Question: When I only have one or two data points, dimple js will repeat the same ticks. How do I make it not do that?
Example

'''
<head>
<script src="http://d3js.org/d3.v3.min.js"></script>
<script src="http://dimplejs.org/dist/dimple.v2.1.2.min.js"></script>
</head>
<body>
<script type="text/javascript">
var svg = dimple.newSvg("body", 800, 600);
var data = [
{ "Word":"1/2/1990", "Awesomeness":2000 },
{ "Word":"1/1/1990", "Awesomeness":3000 }
];
var chart = new dimple.chart(svg, data);
chart.addTimeAxis("x", "Word");
chart.addMeasureAxis("y", "Awesomeness");
chart.addSeries(null, dimple.plot.line);
chart.draw();
</script>
</body>
'''
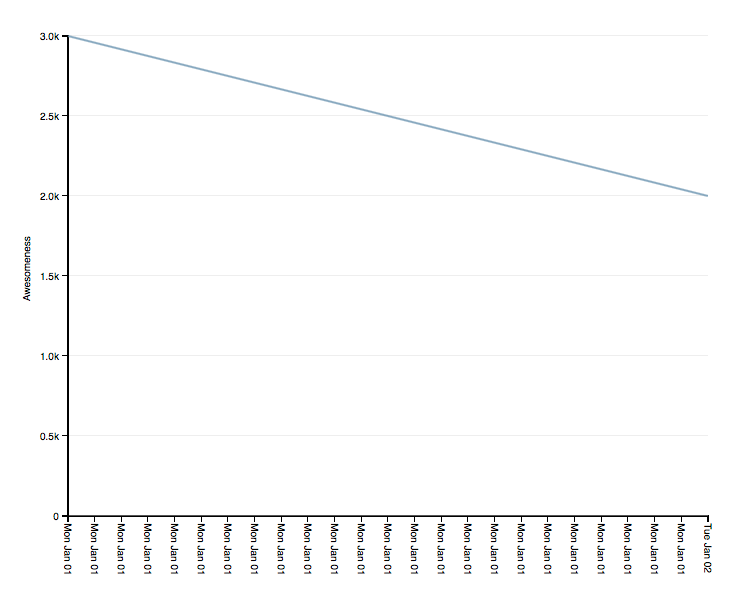
Answer: Typically you'll set <URL>. This will set one tick mark per day in the data set.
'''
var xAxis = chart.addTimeAxis("x", "Word");
xAxis.timePeriod = d3.time.days;
xAxis.timeInterval = 1;
xAxis.tickFormat = "%A";
chart.addMeasureAxis("y", "Awesomeness");
chart.addSeries(null, dimple.plot.line);
chart.draw();
'''